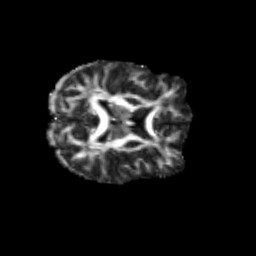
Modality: FA
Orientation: axial
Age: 31
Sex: female
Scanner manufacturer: siemens
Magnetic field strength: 3 T
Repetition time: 3.5 s
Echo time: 0.125 s